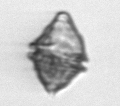
Label: Kryptoperidinium_triquetrum